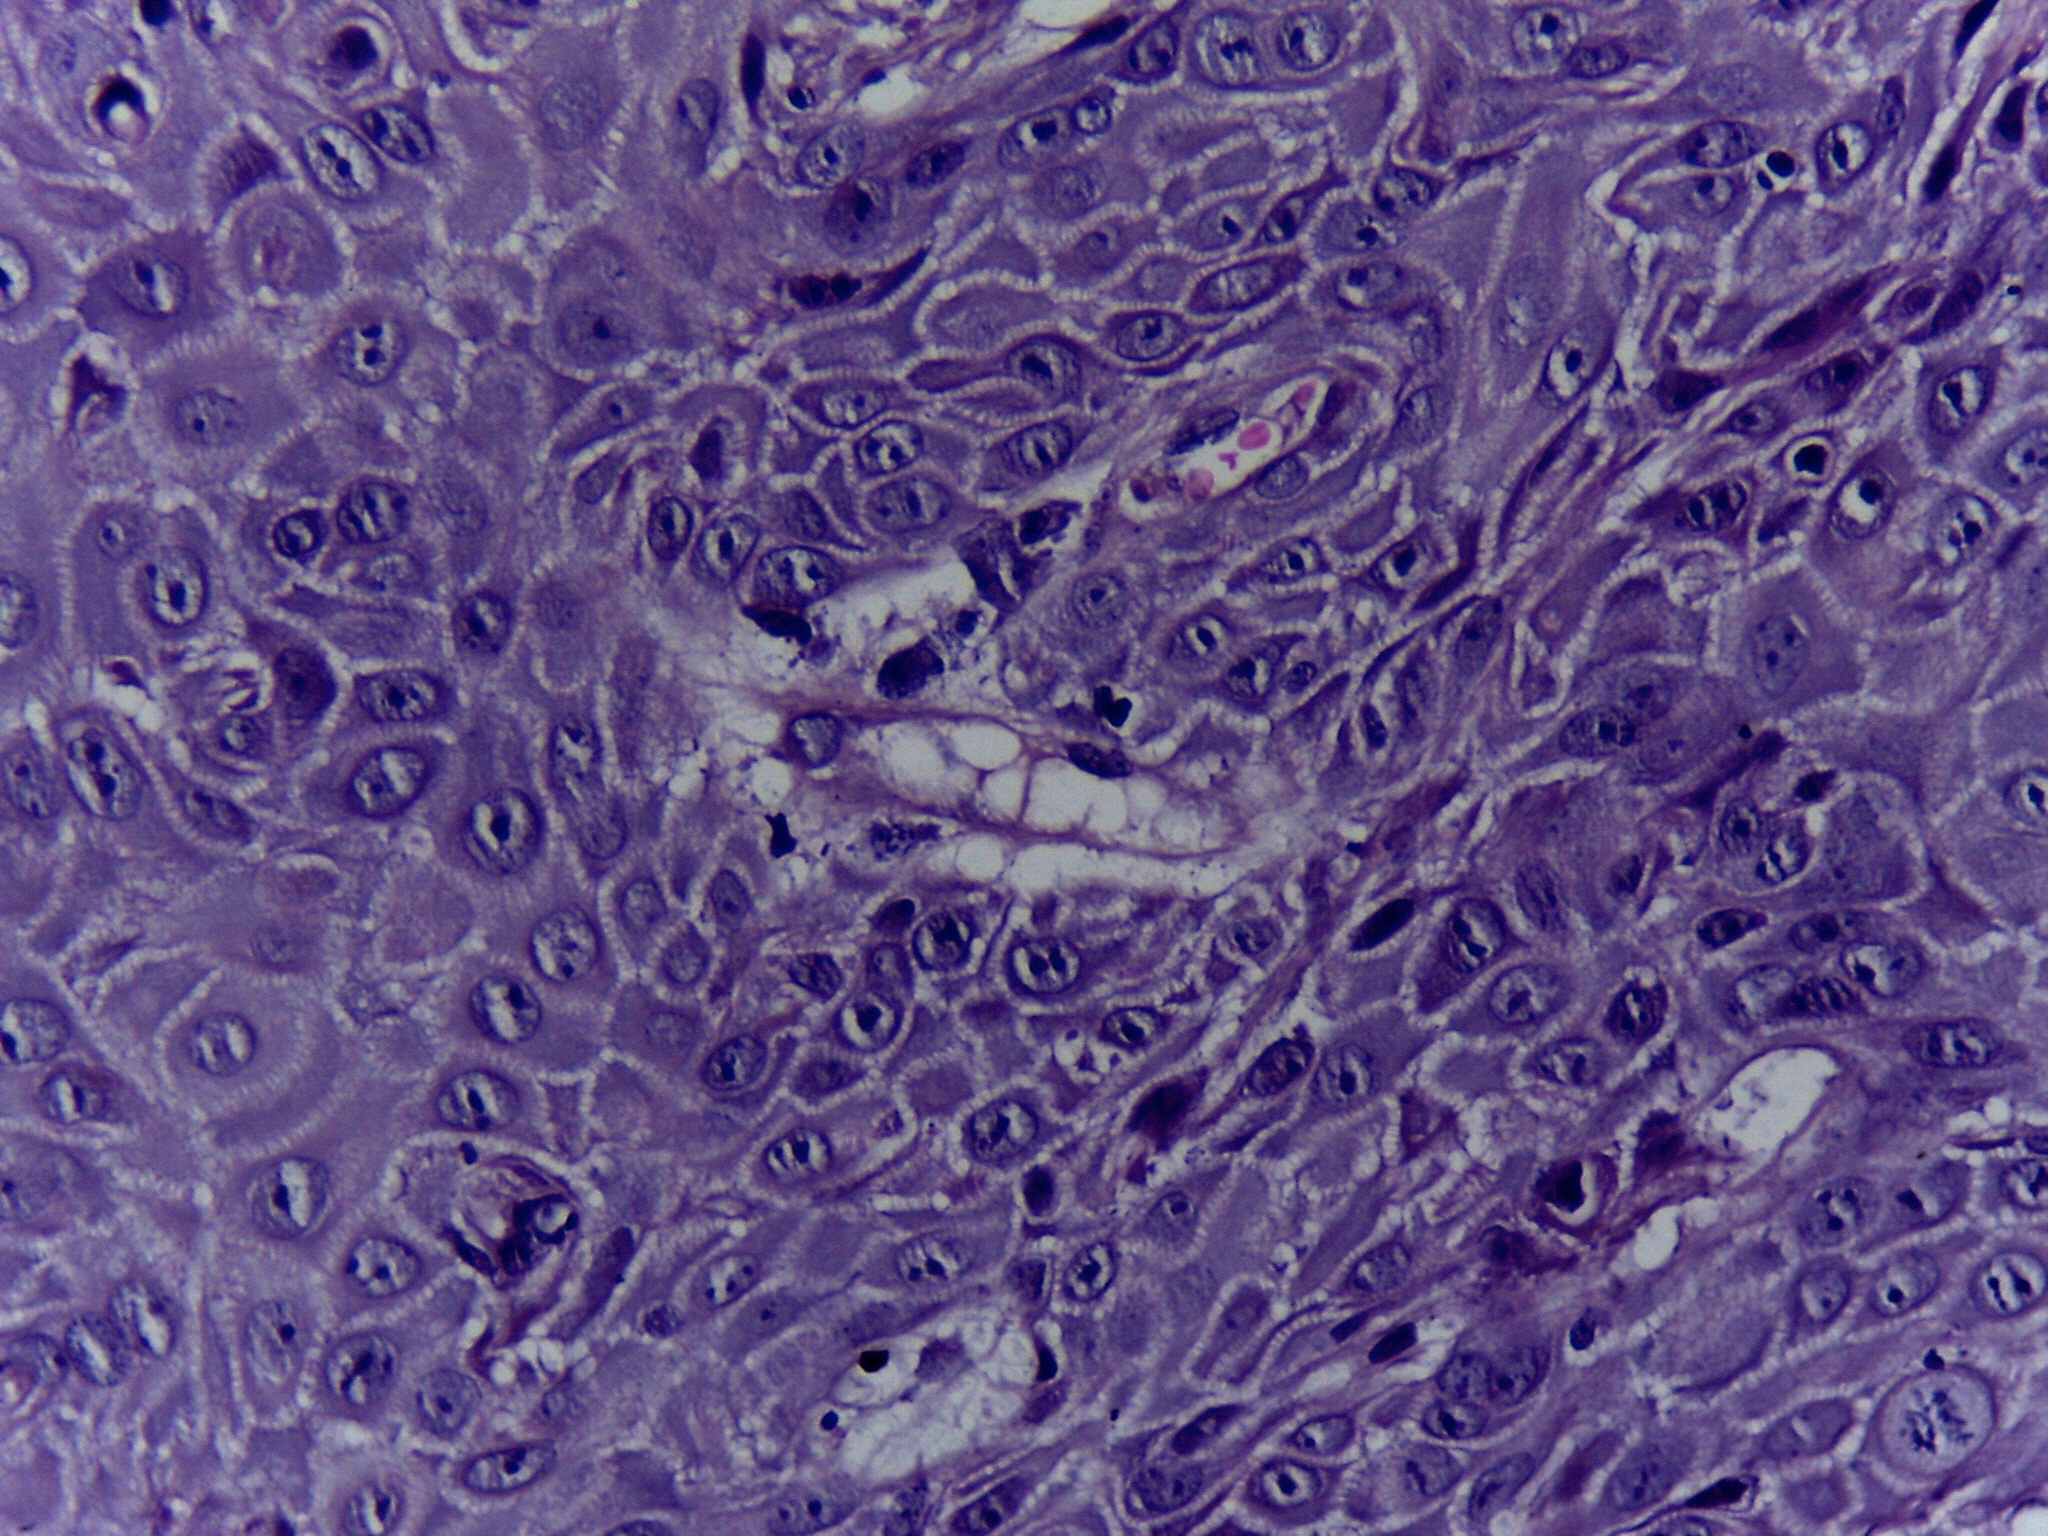
Diagnosis: OSCC